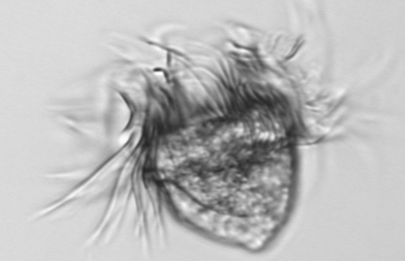
Label: Pelagostrobilidium